Interaction volume radius: 5 \u00c5
Interaction volume height: 35 \u00c5
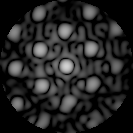
Disorder parameter: 0.2977